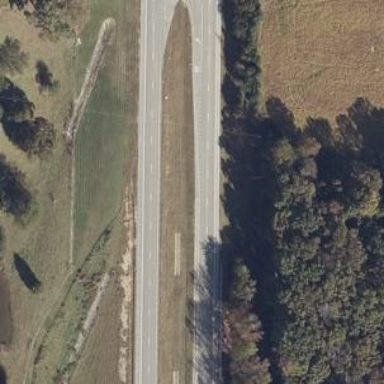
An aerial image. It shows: Asphalt trunk highway route.